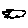
Label: cloud